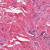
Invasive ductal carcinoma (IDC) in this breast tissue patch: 0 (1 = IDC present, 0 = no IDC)